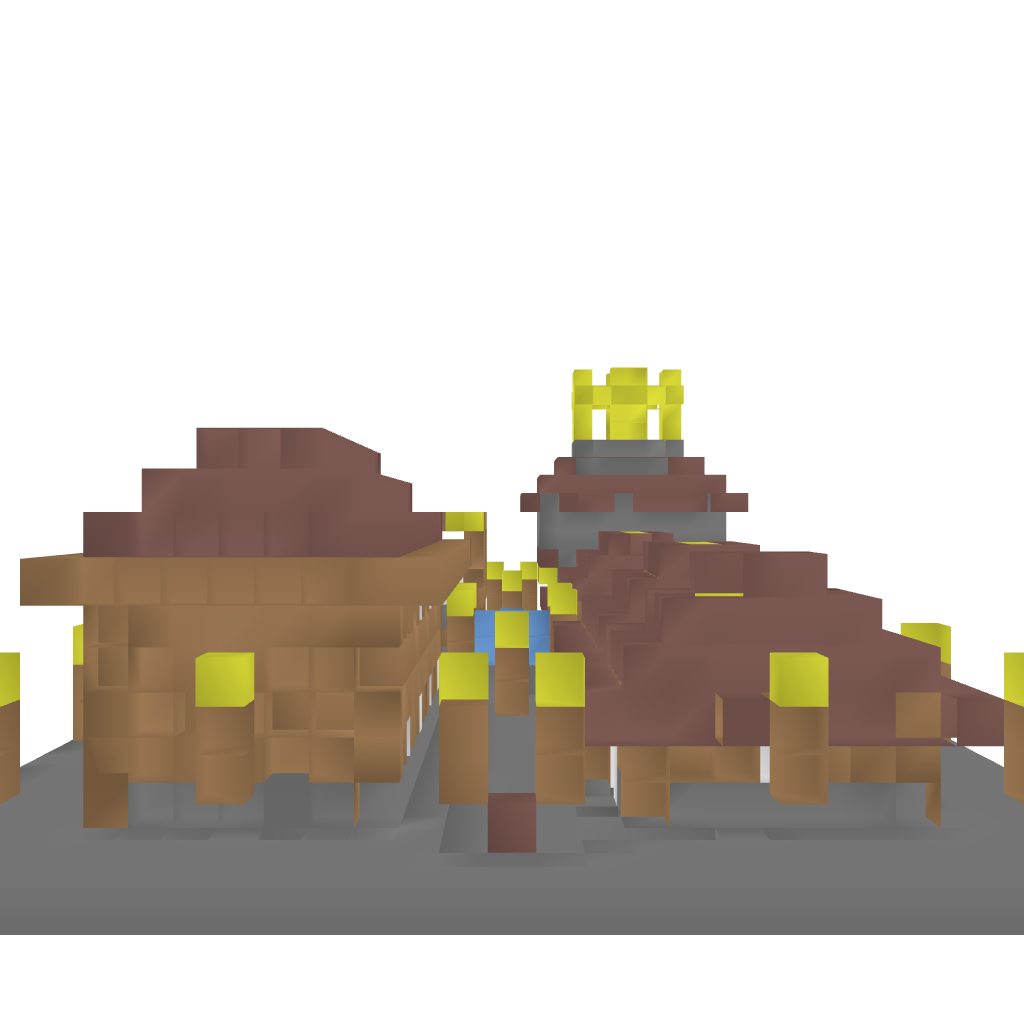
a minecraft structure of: Mini Village bad low quality